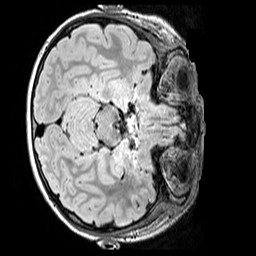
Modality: FLAIR
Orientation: axial
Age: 12
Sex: male
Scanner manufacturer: siemens
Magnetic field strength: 3 T
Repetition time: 5 s
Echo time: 0.388 s